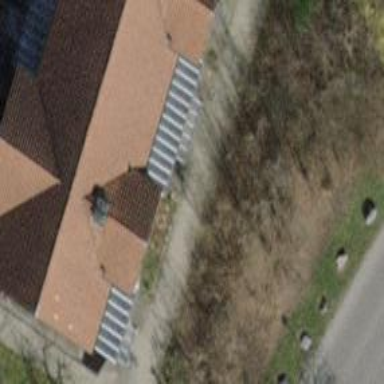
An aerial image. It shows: Terrace building with gabled roof.